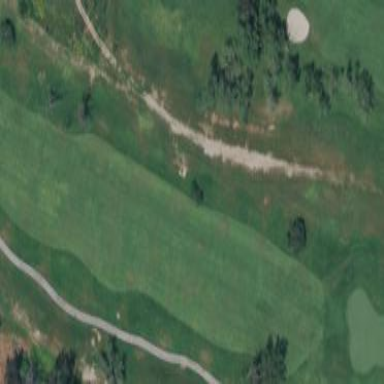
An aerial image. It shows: Golf fairway surrounded by grass.